Field crop: tomato
Growth stage: 2
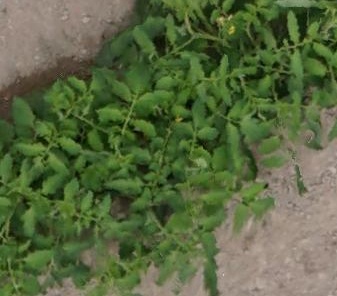
Species: tomato